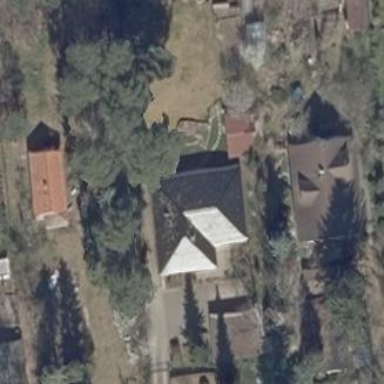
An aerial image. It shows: Simple house.